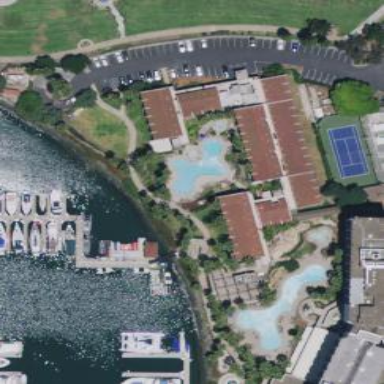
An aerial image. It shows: Hotel building.